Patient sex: F
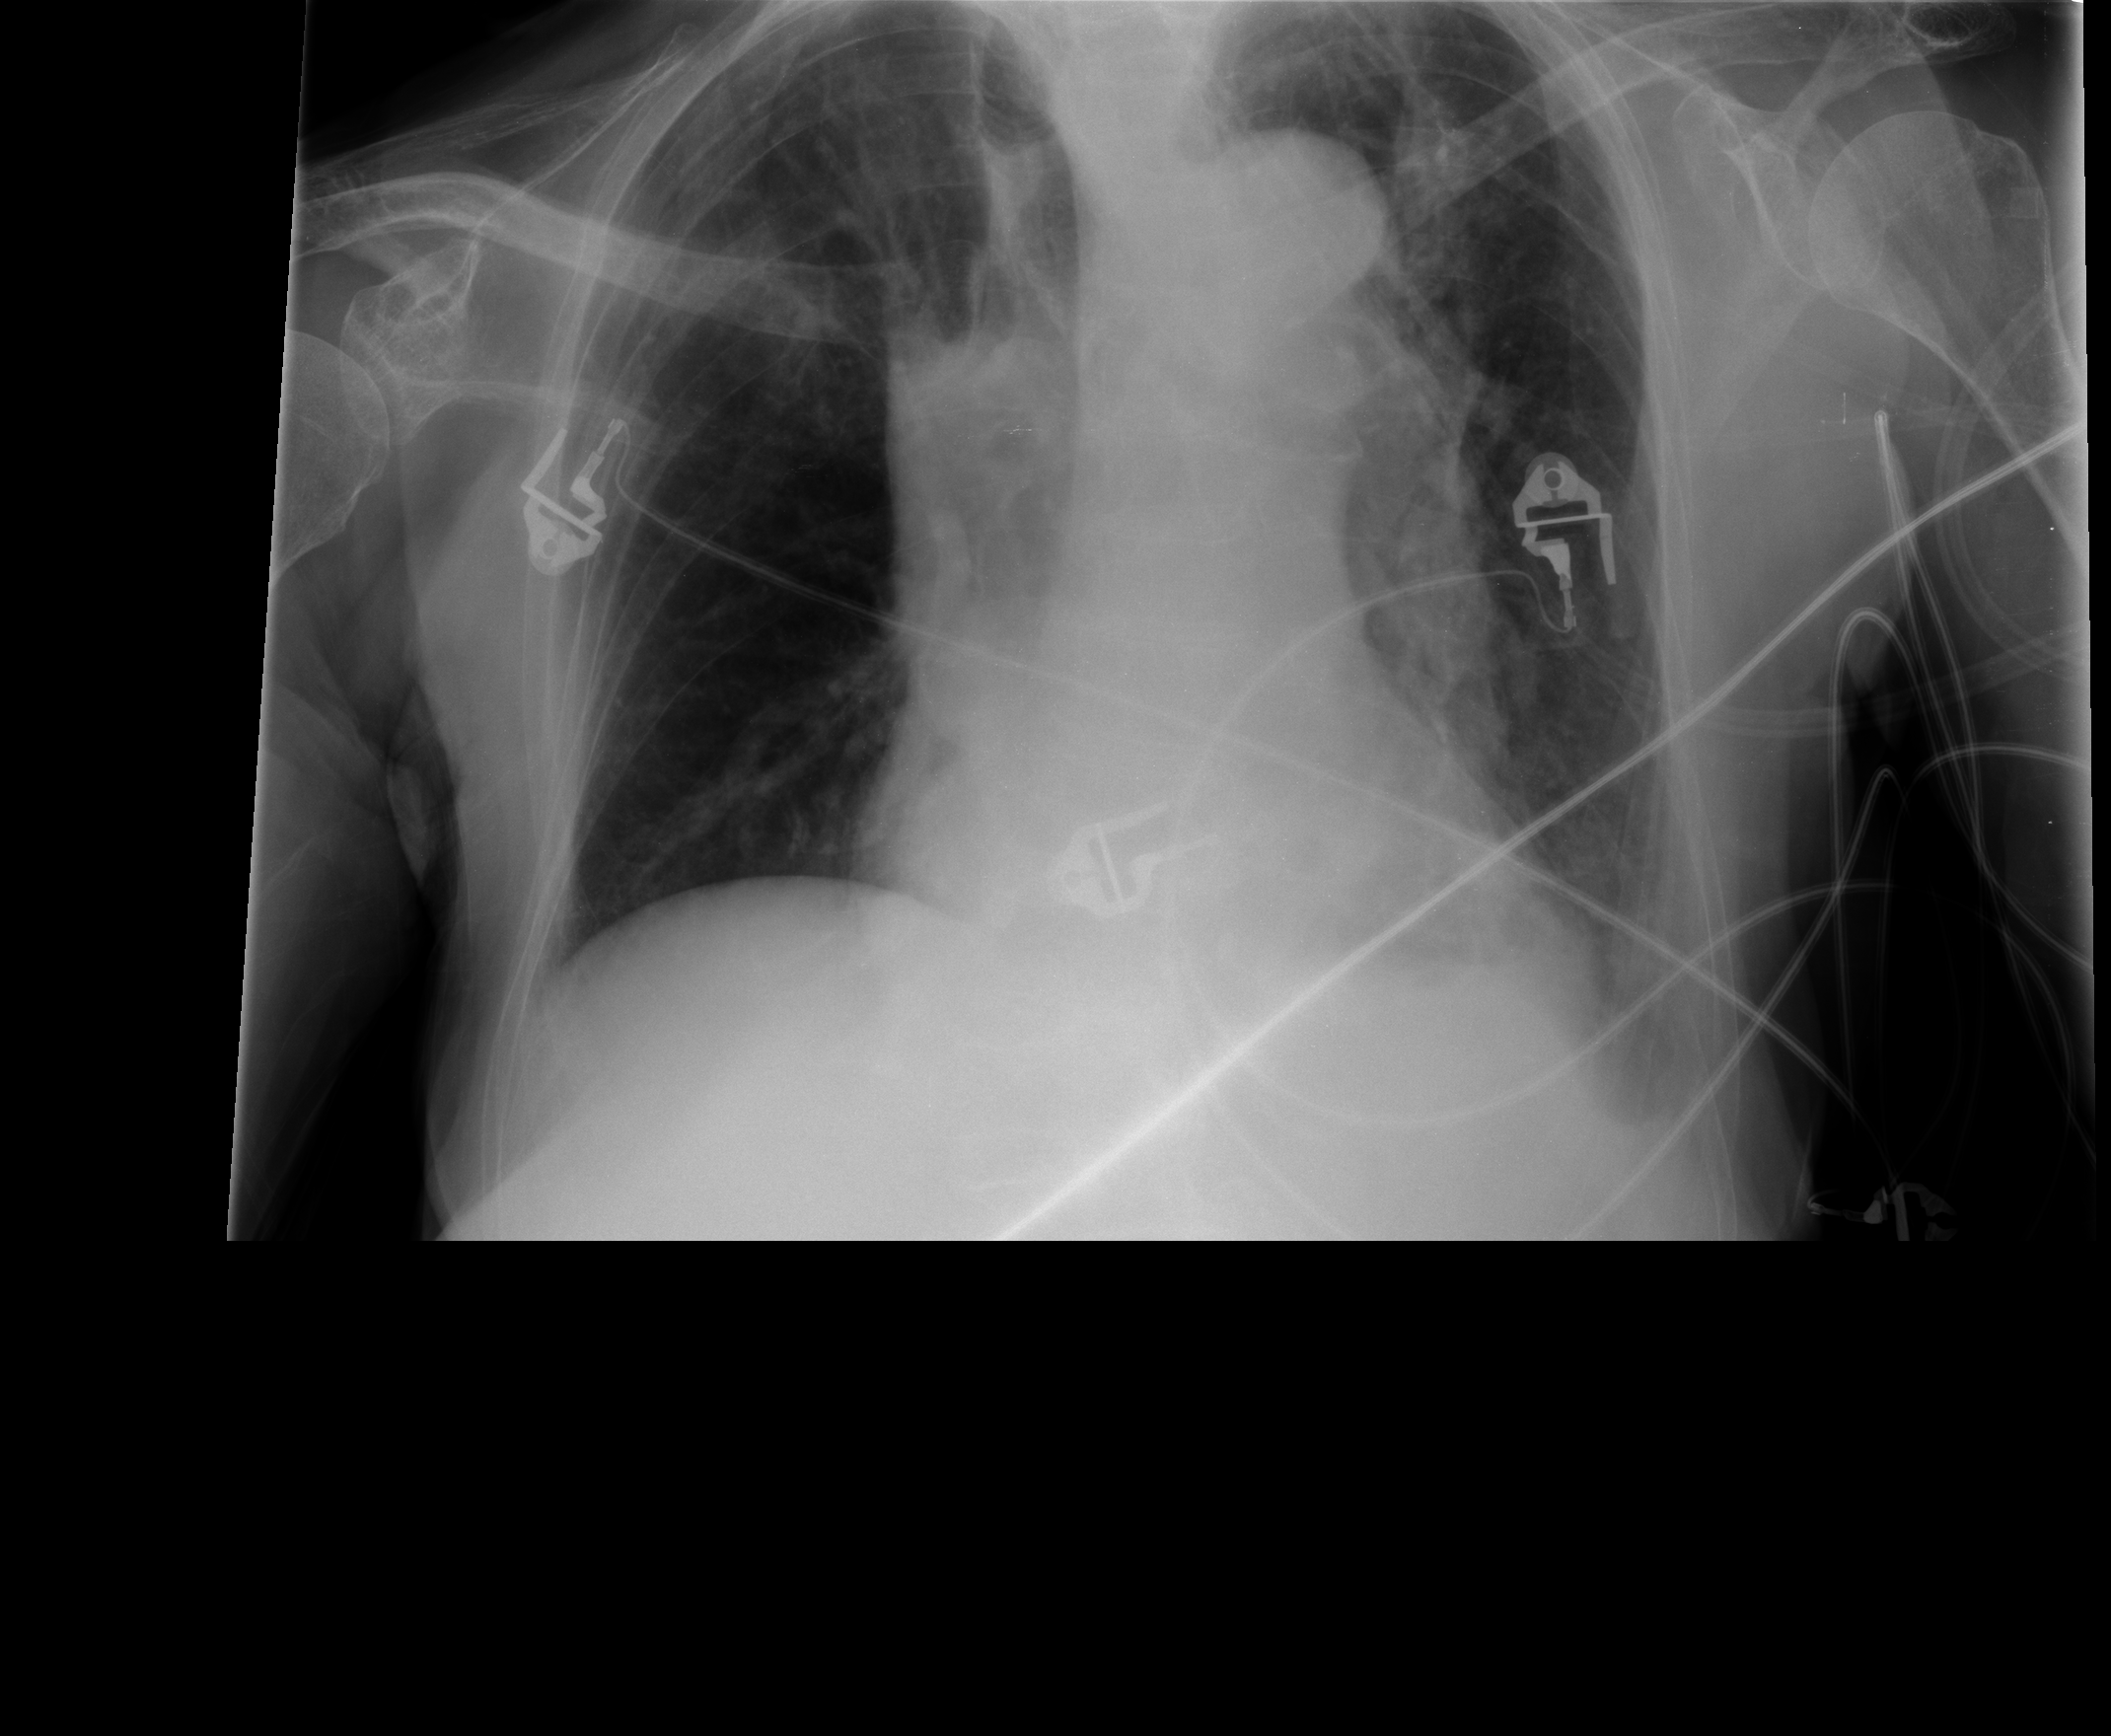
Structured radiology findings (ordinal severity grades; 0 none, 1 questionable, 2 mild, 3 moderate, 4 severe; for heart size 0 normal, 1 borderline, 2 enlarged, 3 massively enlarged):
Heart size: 0
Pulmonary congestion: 0
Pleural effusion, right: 0
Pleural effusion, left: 0
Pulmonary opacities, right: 0
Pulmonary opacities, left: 1
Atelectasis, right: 2
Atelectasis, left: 2